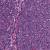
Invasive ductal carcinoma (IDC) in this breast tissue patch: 1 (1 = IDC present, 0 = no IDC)